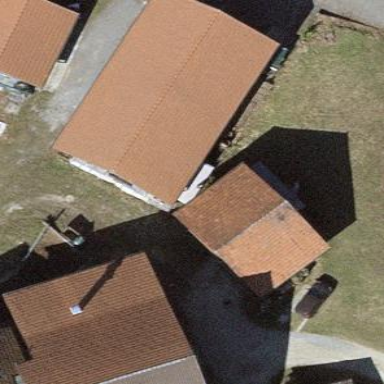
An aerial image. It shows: Building with gabled roof oriented across.